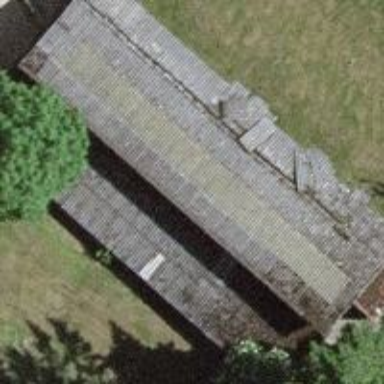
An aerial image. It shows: Sty building.